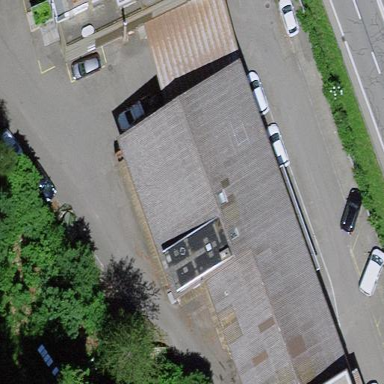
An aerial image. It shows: Commercial building.